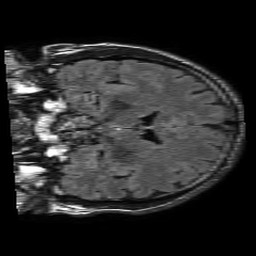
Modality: FLAIR
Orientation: coronal
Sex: male
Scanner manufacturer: philips
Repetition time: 11 s
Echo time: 0.125 s